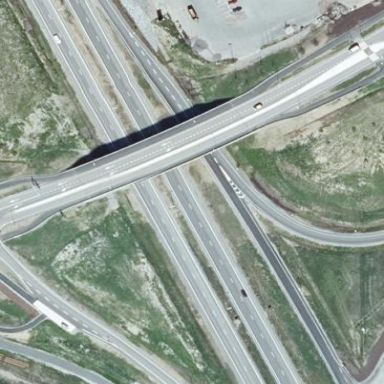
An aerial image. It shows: Man-made bridge.